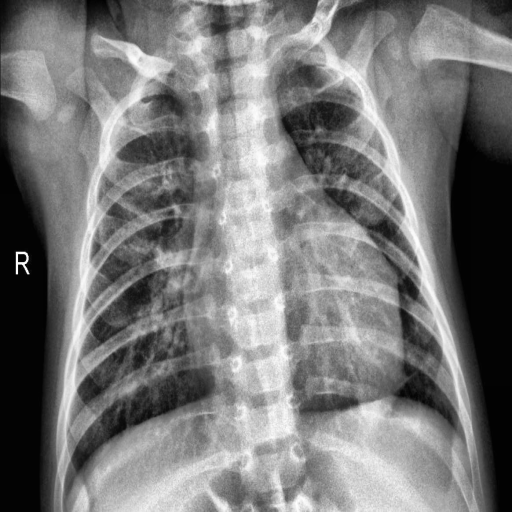
Finding: PNEUMONIA